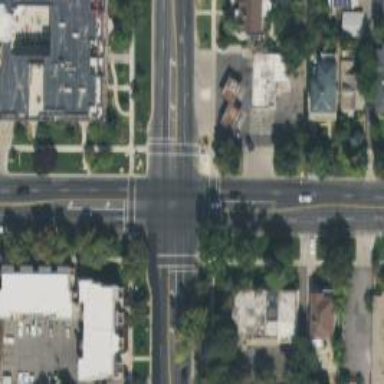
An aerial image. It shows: Crossing on the road with line markings.